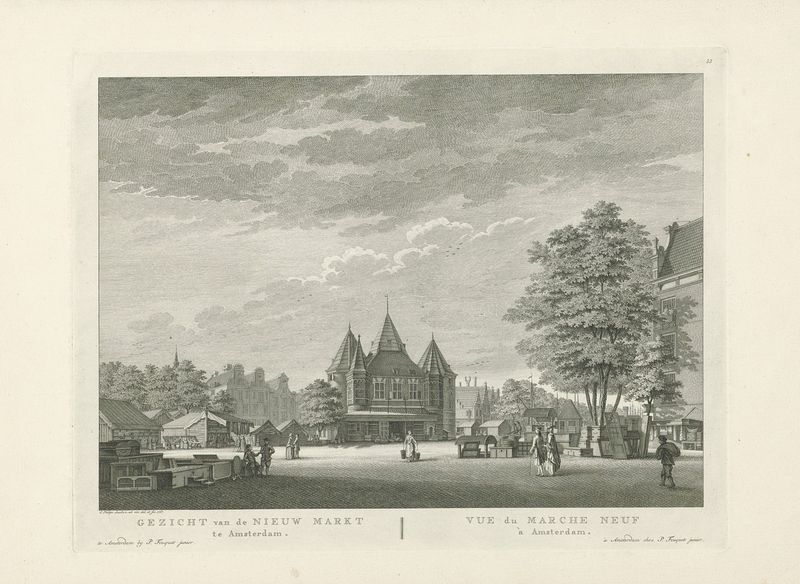
Titel: Gezicht op de Nieuwmarkt te Amsterdam
Künstler: Caspar Jacobsz. Philips
Standort: Amsterdam
Institution: Rijksmuseum
Schlagwörter: baum, himmel, mann, wolken, landschaft, menschen, stadt, szene, tische, zeichnung, gebäude, haus, schloss, holland, niederlande, häuser, vögel, paar, sack, turm, schrift, ansicht, kisten, ort, gehstock, dorf, markt, platz, wagen, schwarzweiss, radierung, stich, stand, neu, eimer, marktstand, amsterdam, bauwerk, fruaen, schrift7, neumarkt, tischee